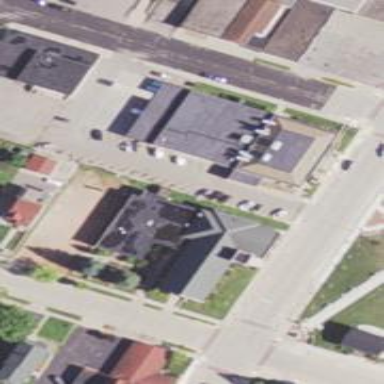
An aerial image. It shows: Post office.